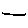
Label: line